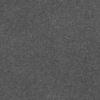
Label: dusty